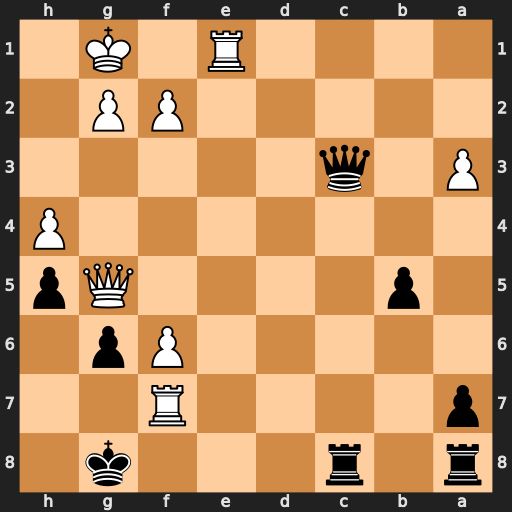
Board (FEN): r1r3k1/p4R2/5Pp1/1p4Qp/7P/P1q5/5PP1/4R1K1
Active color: b
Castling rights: -
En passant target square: -
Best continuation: Qxe1+ Kh2 Kxf7